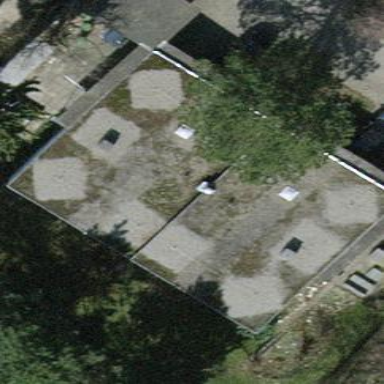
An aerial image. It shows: Terrace building.